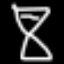
Label: hourglass